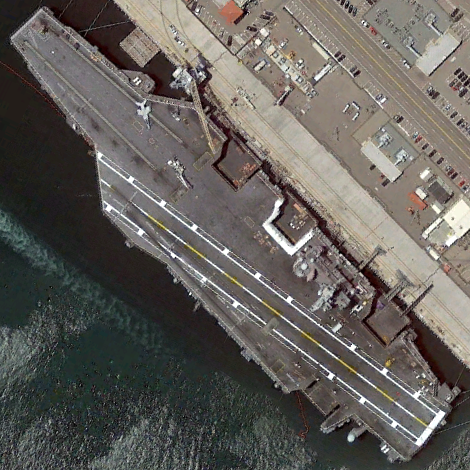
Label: aircraft_carrier